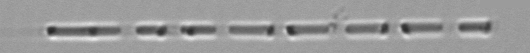
Label: Skeletonema